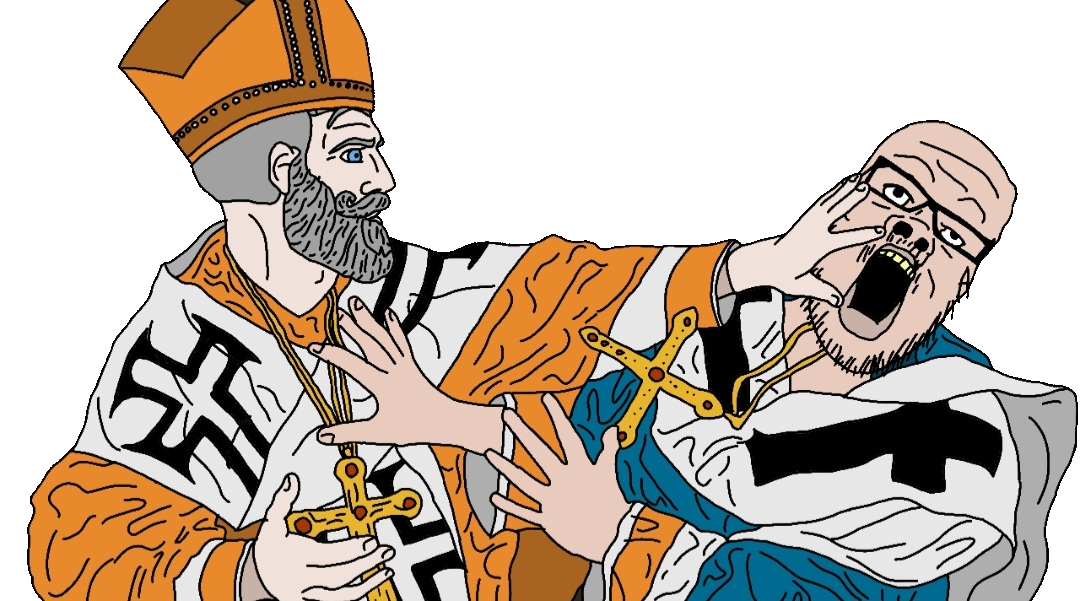
Label: 4_Yes_Chad